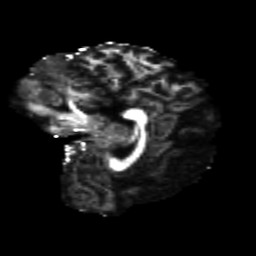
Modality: FA
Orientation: sagittal
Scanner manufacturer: siemens
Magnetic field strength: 3 T
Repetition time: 4.16 s
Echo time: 0.0806 s